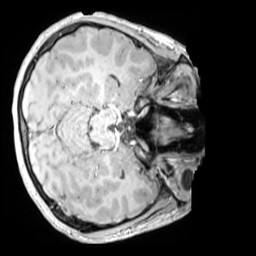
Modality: MP2RAGE
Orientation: axial
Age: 11
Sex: male
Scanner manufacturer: siemens
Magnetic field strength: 3 T
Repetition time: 4 s
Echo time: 0.00303 s